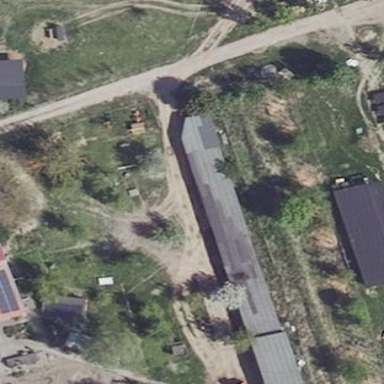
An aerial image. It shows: Shed.